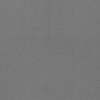
Label: dusty